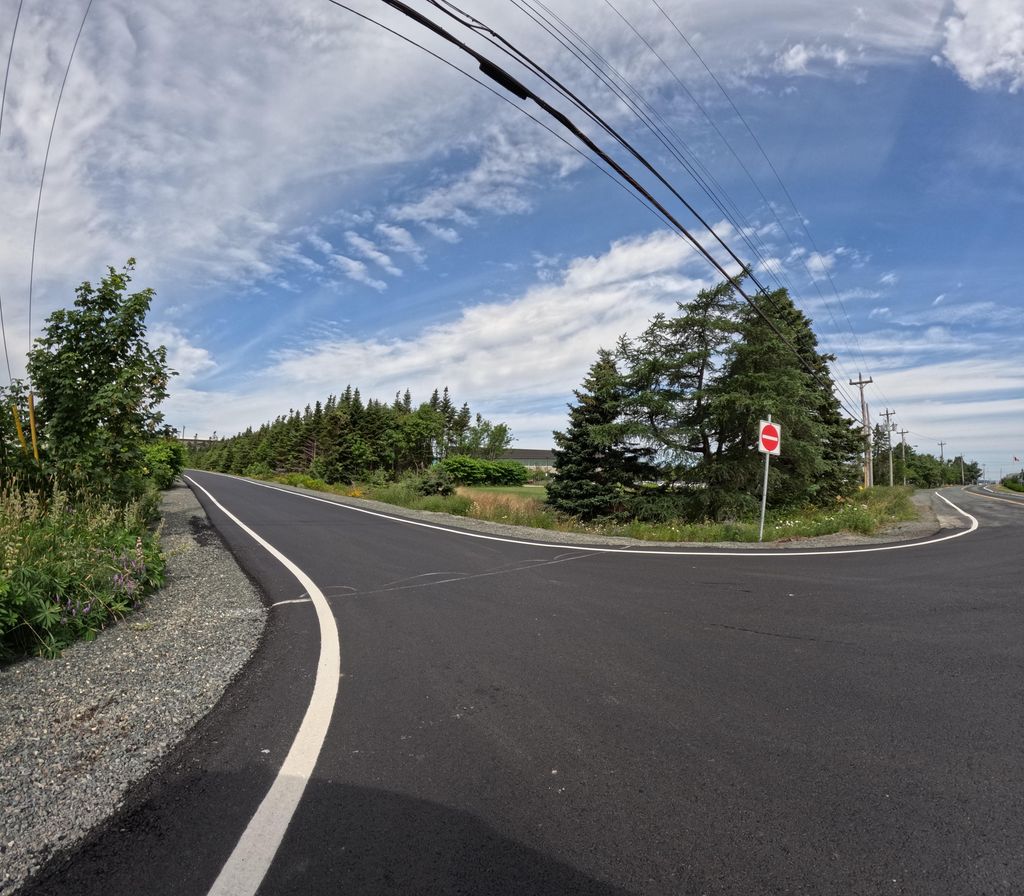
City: st_johns